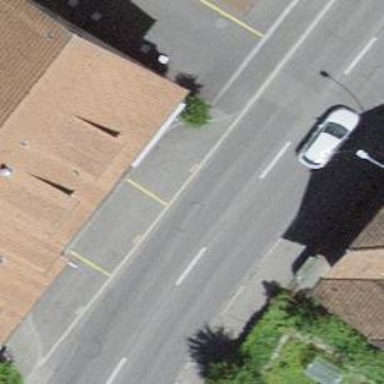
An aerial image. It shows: Secondary road.